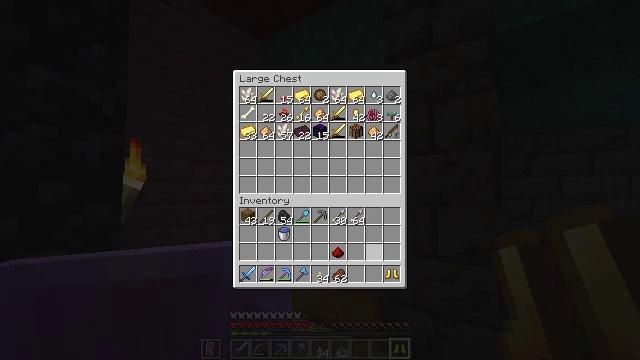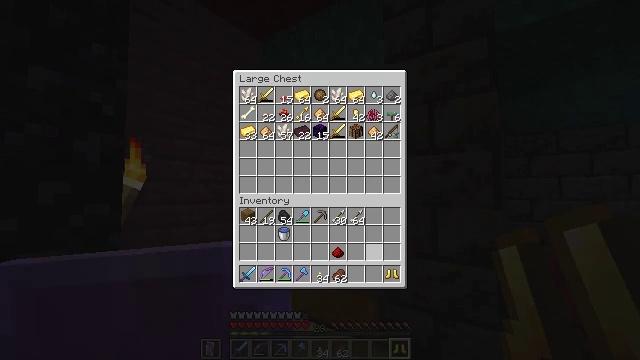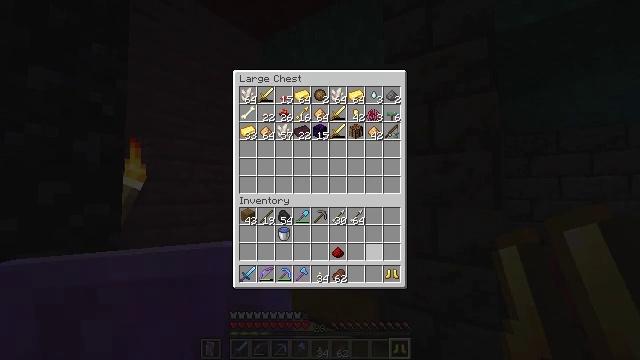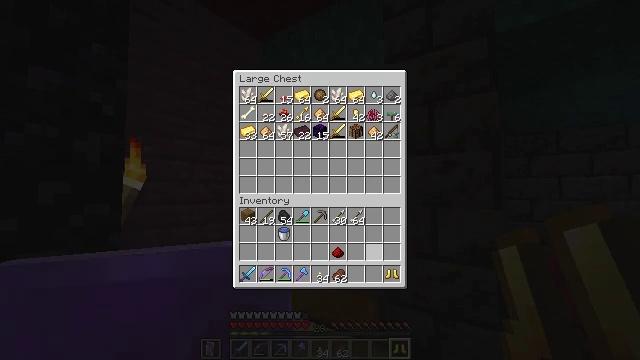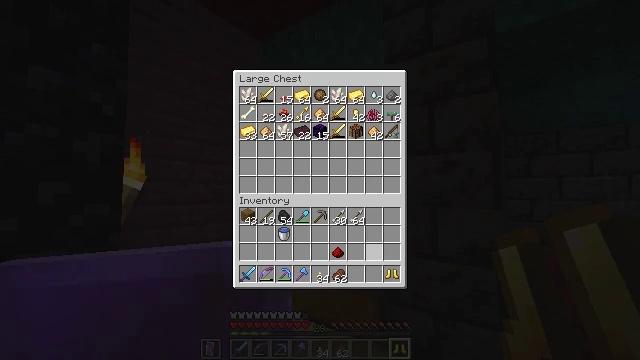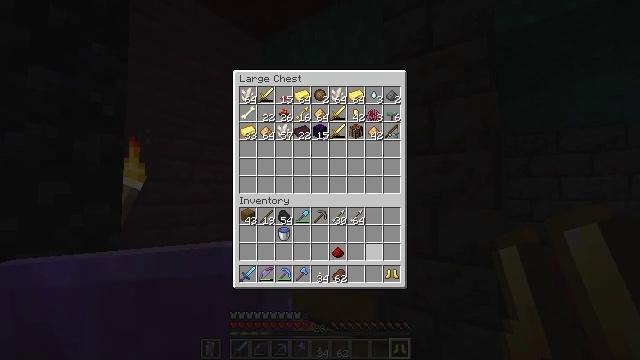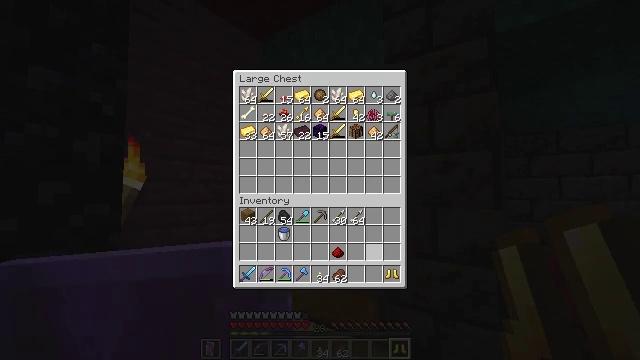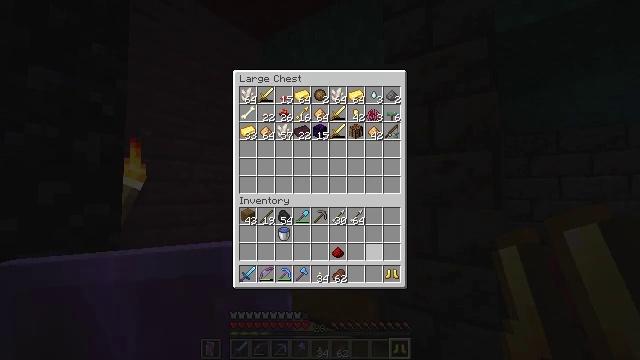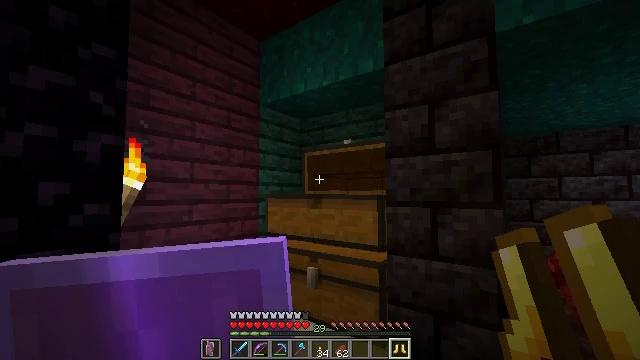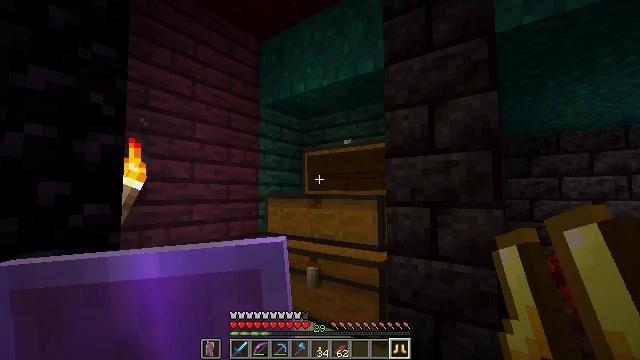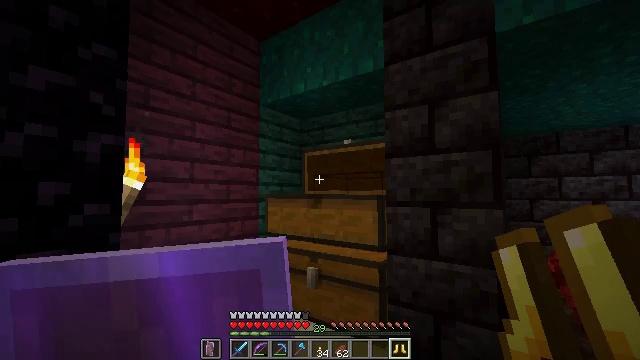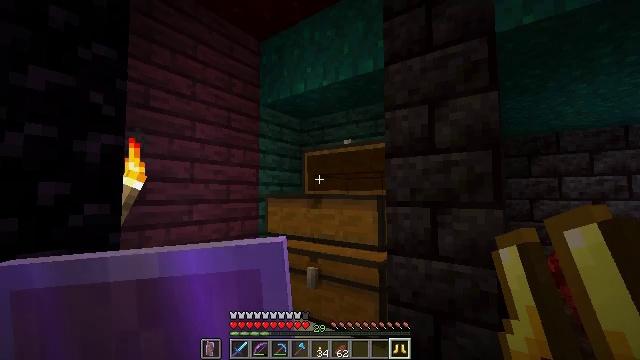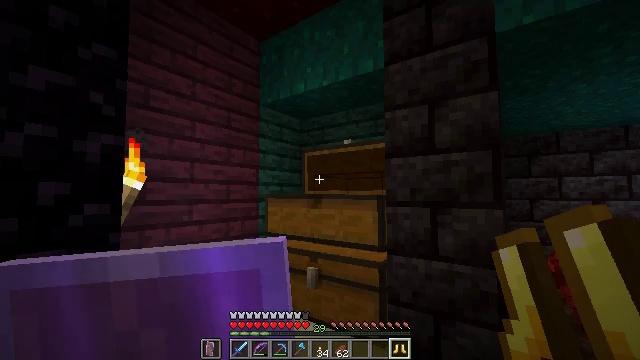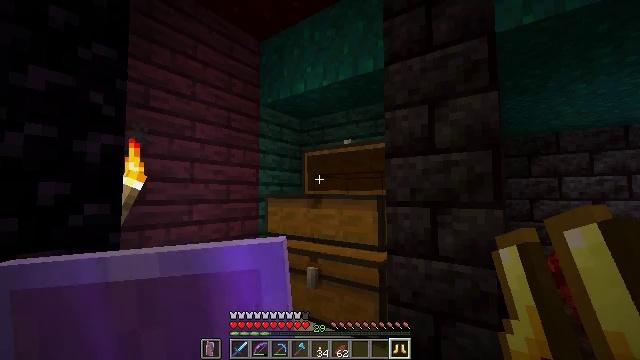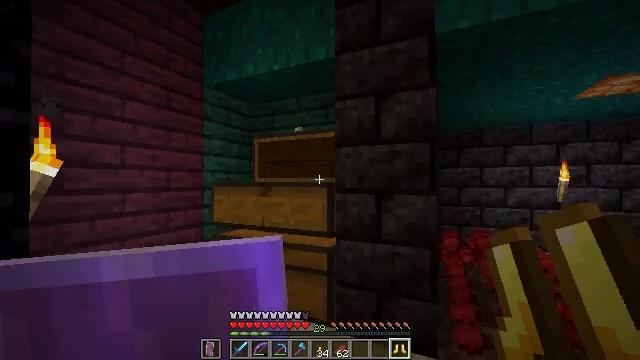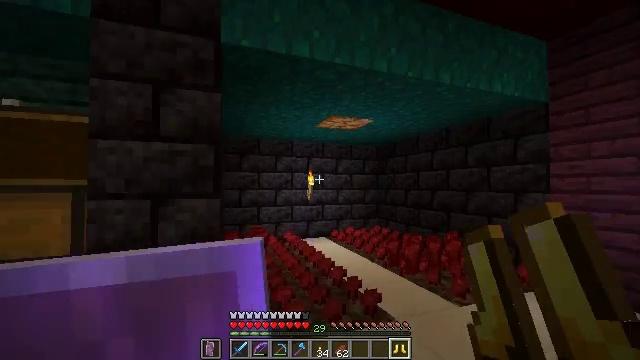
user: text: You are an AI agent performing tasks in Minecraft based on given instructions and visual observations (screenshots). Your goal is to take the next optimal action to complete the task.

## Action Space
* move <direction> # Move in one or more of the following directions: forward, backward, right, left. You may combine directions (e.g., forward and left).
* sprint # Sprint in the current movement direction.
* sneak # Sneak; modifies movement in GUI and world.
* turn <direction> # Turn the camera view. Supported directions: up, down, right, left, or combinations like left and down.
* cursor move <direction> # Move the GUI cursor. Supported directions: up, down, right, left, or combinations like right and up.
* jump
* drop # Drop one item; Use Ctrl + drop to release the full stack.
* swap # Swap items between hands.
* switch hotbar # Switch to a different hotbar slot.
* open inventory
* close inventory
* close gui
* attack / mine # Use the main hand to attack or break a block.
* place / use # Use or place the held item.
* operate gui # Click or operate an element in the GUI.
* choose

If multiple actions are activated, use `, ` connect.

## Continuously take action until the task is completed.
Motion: motion action
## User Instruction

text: Use the crafting interface to make blaze powder from blaze rods.
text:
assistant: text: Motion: no_op
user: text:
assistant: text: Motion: no_op
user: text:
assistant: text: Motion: no_op
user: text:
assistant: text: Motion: no_op
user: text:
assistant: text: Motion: no_op
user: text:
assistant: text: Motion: no_op
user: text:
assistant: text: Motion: no_op
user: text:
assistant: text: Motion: no_op
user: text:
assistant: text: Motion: close gui
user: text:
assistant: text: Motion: no_op
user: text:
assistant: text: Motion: no_op
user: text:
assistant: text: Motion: no_op
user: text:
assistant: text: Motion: no_op
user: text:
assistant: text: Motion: turn right and down
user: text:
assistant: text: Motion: turn right
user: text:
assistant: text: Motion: turn right
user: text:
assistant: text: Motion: no_op
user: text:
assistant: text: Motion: no_op
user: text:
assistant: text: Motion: no_op
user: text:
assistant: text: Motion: turn right
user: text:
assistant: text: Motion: turn right
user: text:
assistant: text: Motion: turn right and up
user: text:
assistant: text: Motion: turn right and up
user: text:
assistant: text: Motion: turn right and up
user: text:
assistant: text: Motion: no_op
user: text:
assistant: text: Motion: no_op
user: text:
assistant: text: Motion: move forward, turn right and up
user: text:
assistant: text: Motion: move forward, turn right and down
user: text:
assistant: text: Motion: move forward, turn right
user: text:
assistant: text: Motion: move forward, turn left and down